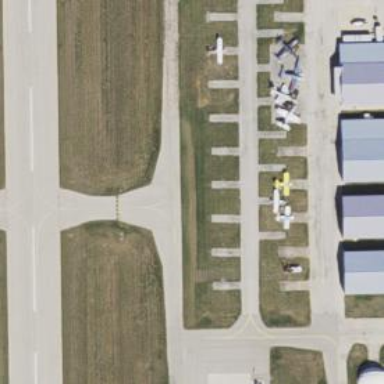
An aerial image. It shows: View of taxiway at the airport.